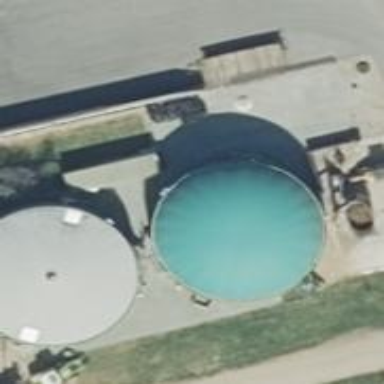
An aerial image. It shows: Building with storage tank.